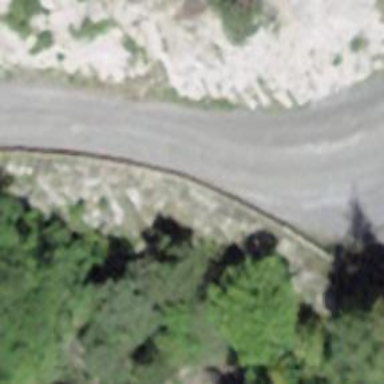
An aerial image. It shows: Unclassified road with compacted surface of grade2.